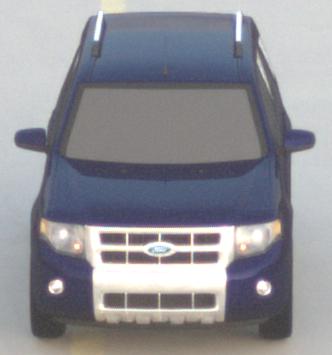
Make: Ford
Model: Escape Hybrid
Detailed model: -
Model produced from: 2004
Model produced until: 2012
Doors: 5
Color: blue
Road condition: dry road
Daytime: sunrise or sunset
Contrast: medium contrast